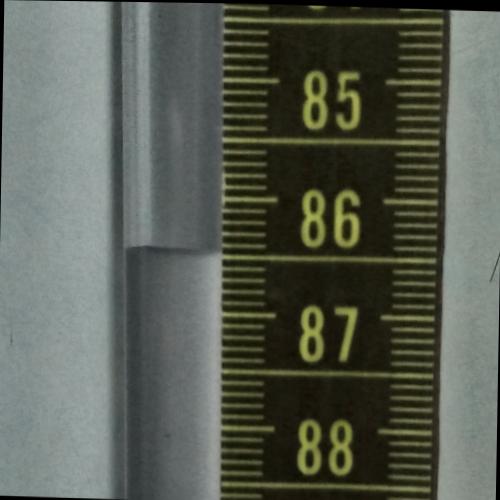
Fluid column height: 86.5 cm